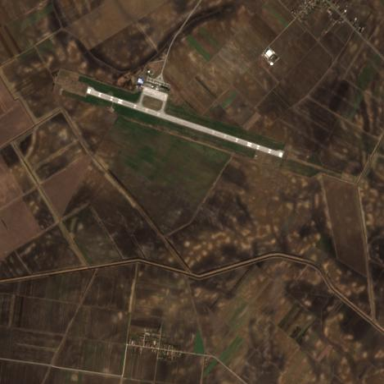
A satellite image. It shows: International public aerodrome (airport).